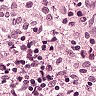
Metastatic tissue present: no